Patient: sex M, age 72
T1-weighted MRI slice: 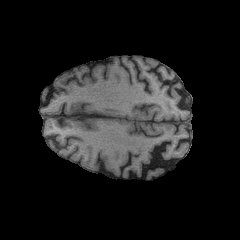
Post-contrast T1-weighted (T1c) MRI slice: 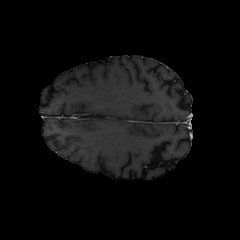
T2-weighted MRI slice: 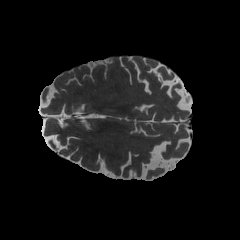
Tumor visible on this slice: no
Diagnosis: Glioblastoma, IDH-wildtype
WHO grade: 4